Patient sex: M
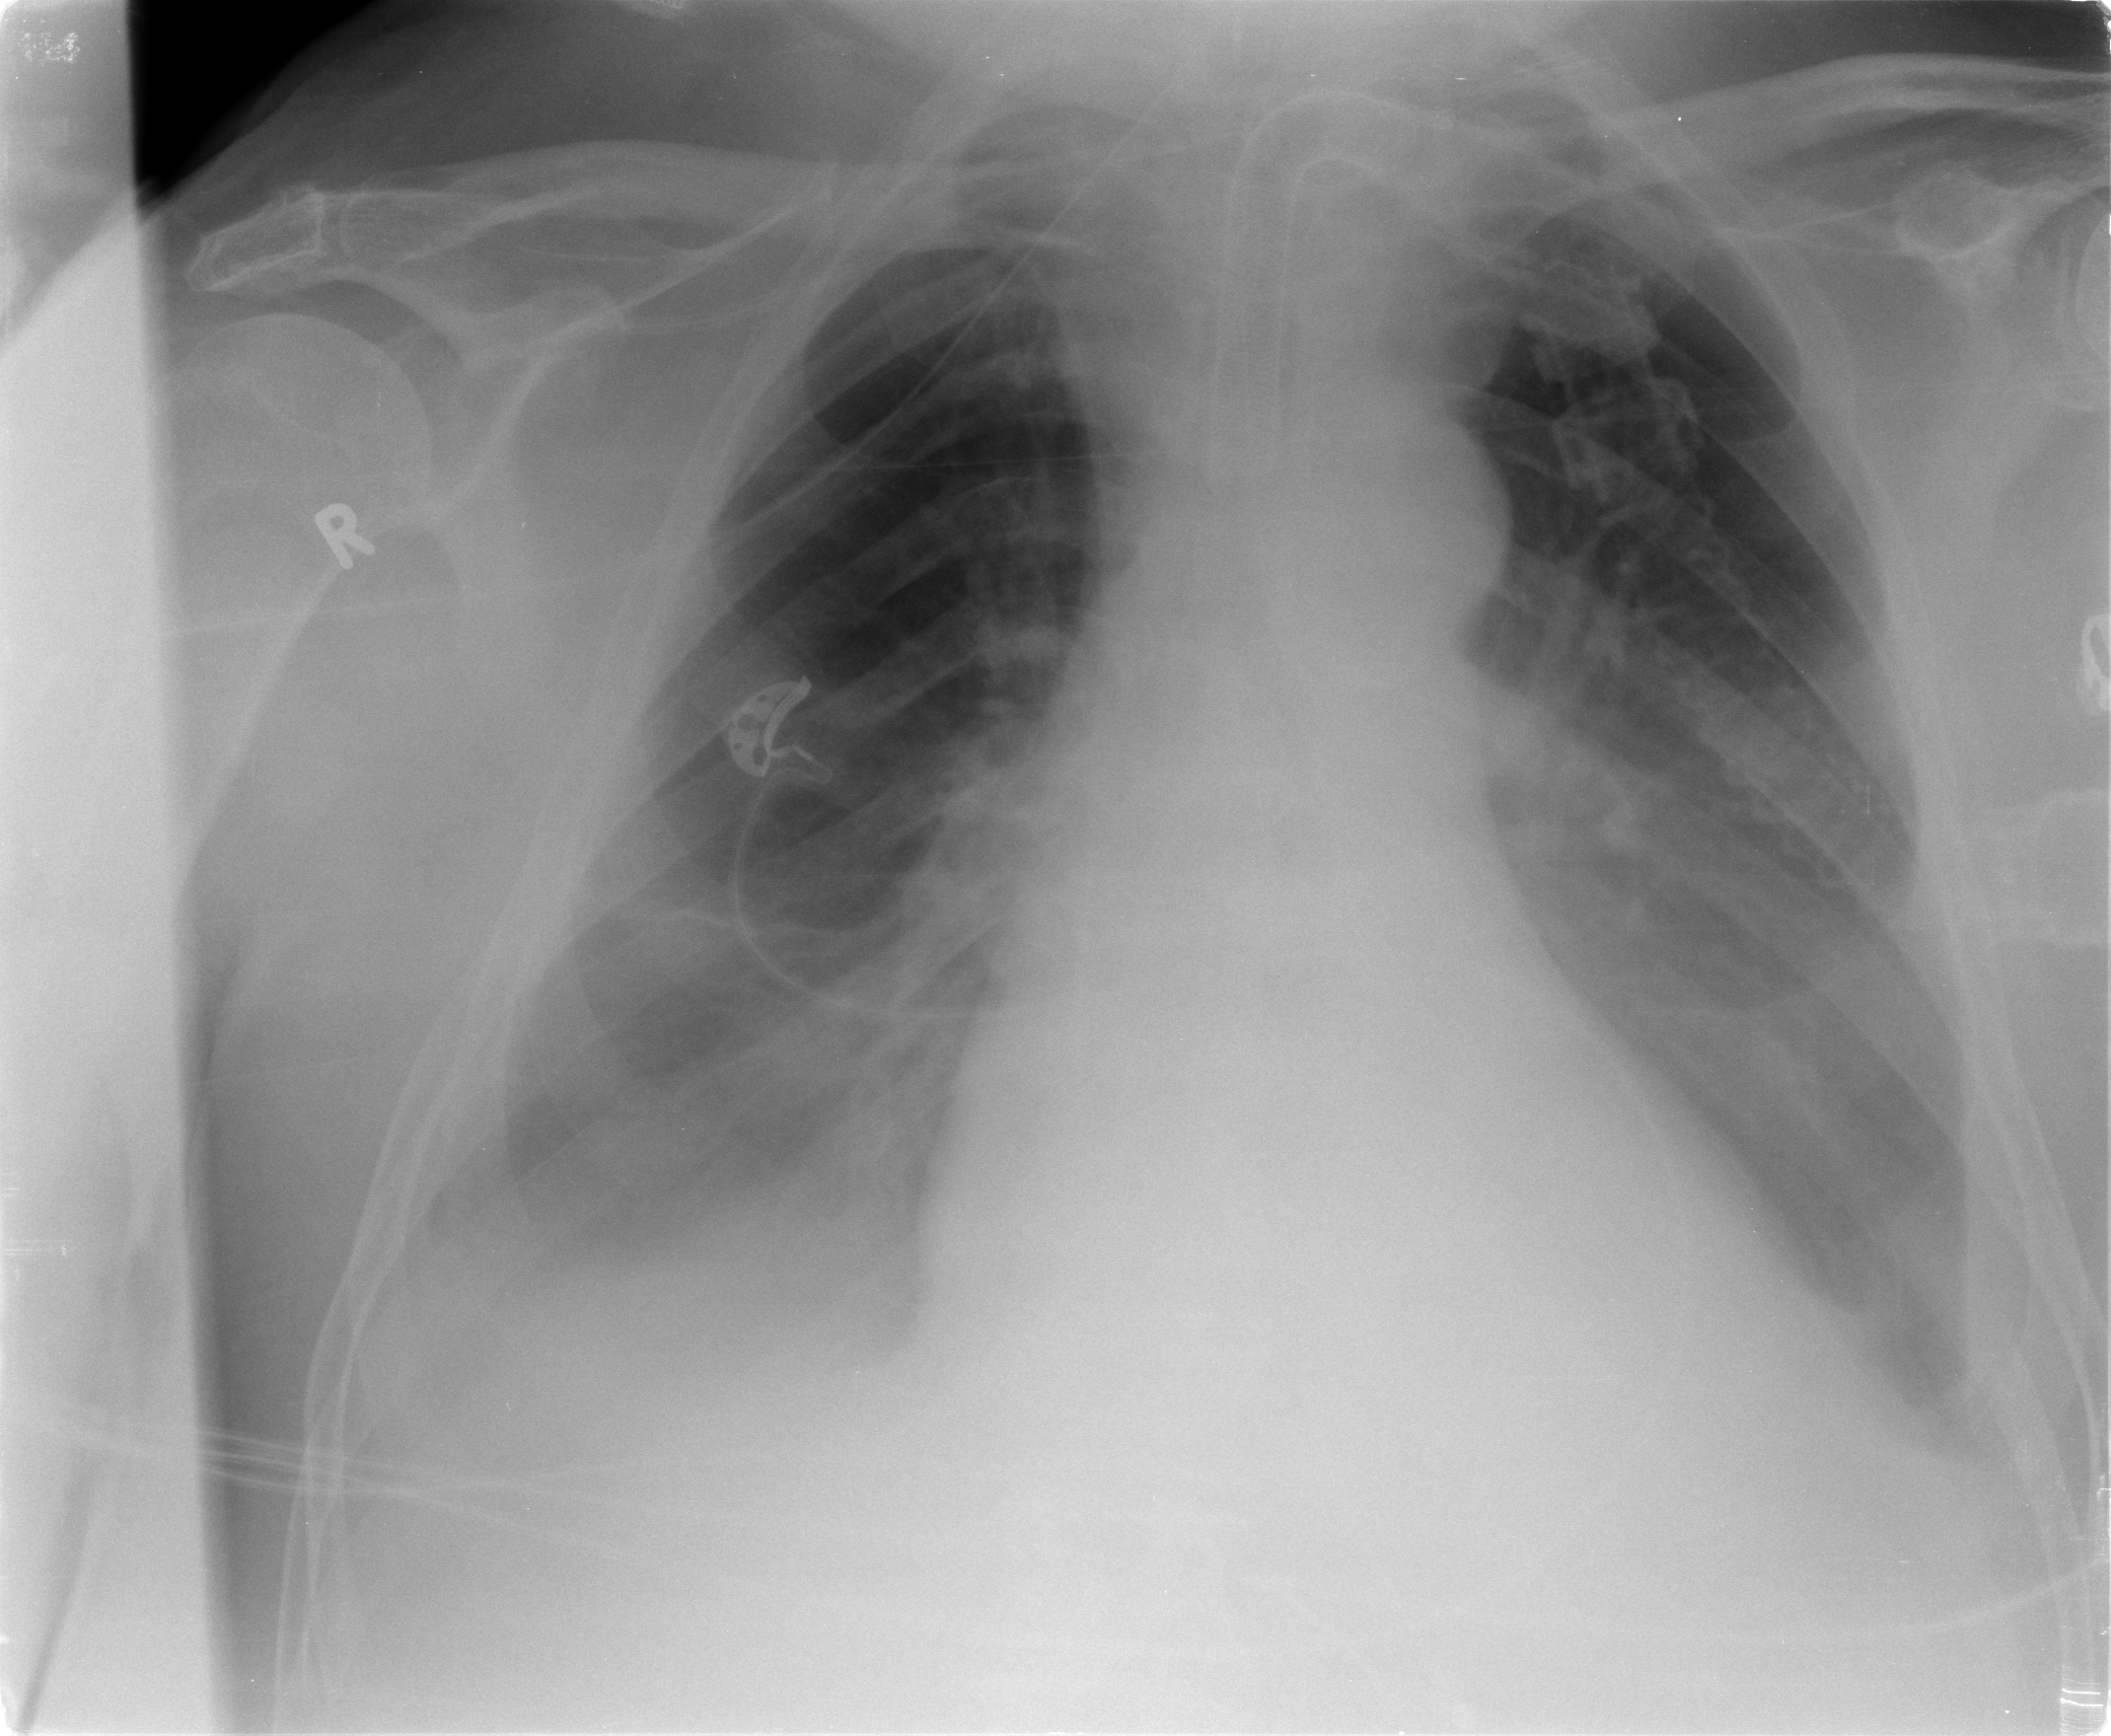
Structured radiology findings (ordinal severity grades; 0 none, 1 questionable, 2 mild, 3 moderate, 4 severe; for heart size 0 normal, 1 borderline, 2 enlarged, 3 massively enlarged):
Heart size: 2
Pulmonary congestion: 2
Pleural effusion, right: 2
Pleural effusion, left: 2
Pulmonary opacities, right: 0
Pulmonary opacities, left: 0
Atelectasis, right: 2
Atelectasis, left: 2